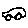
Label: car